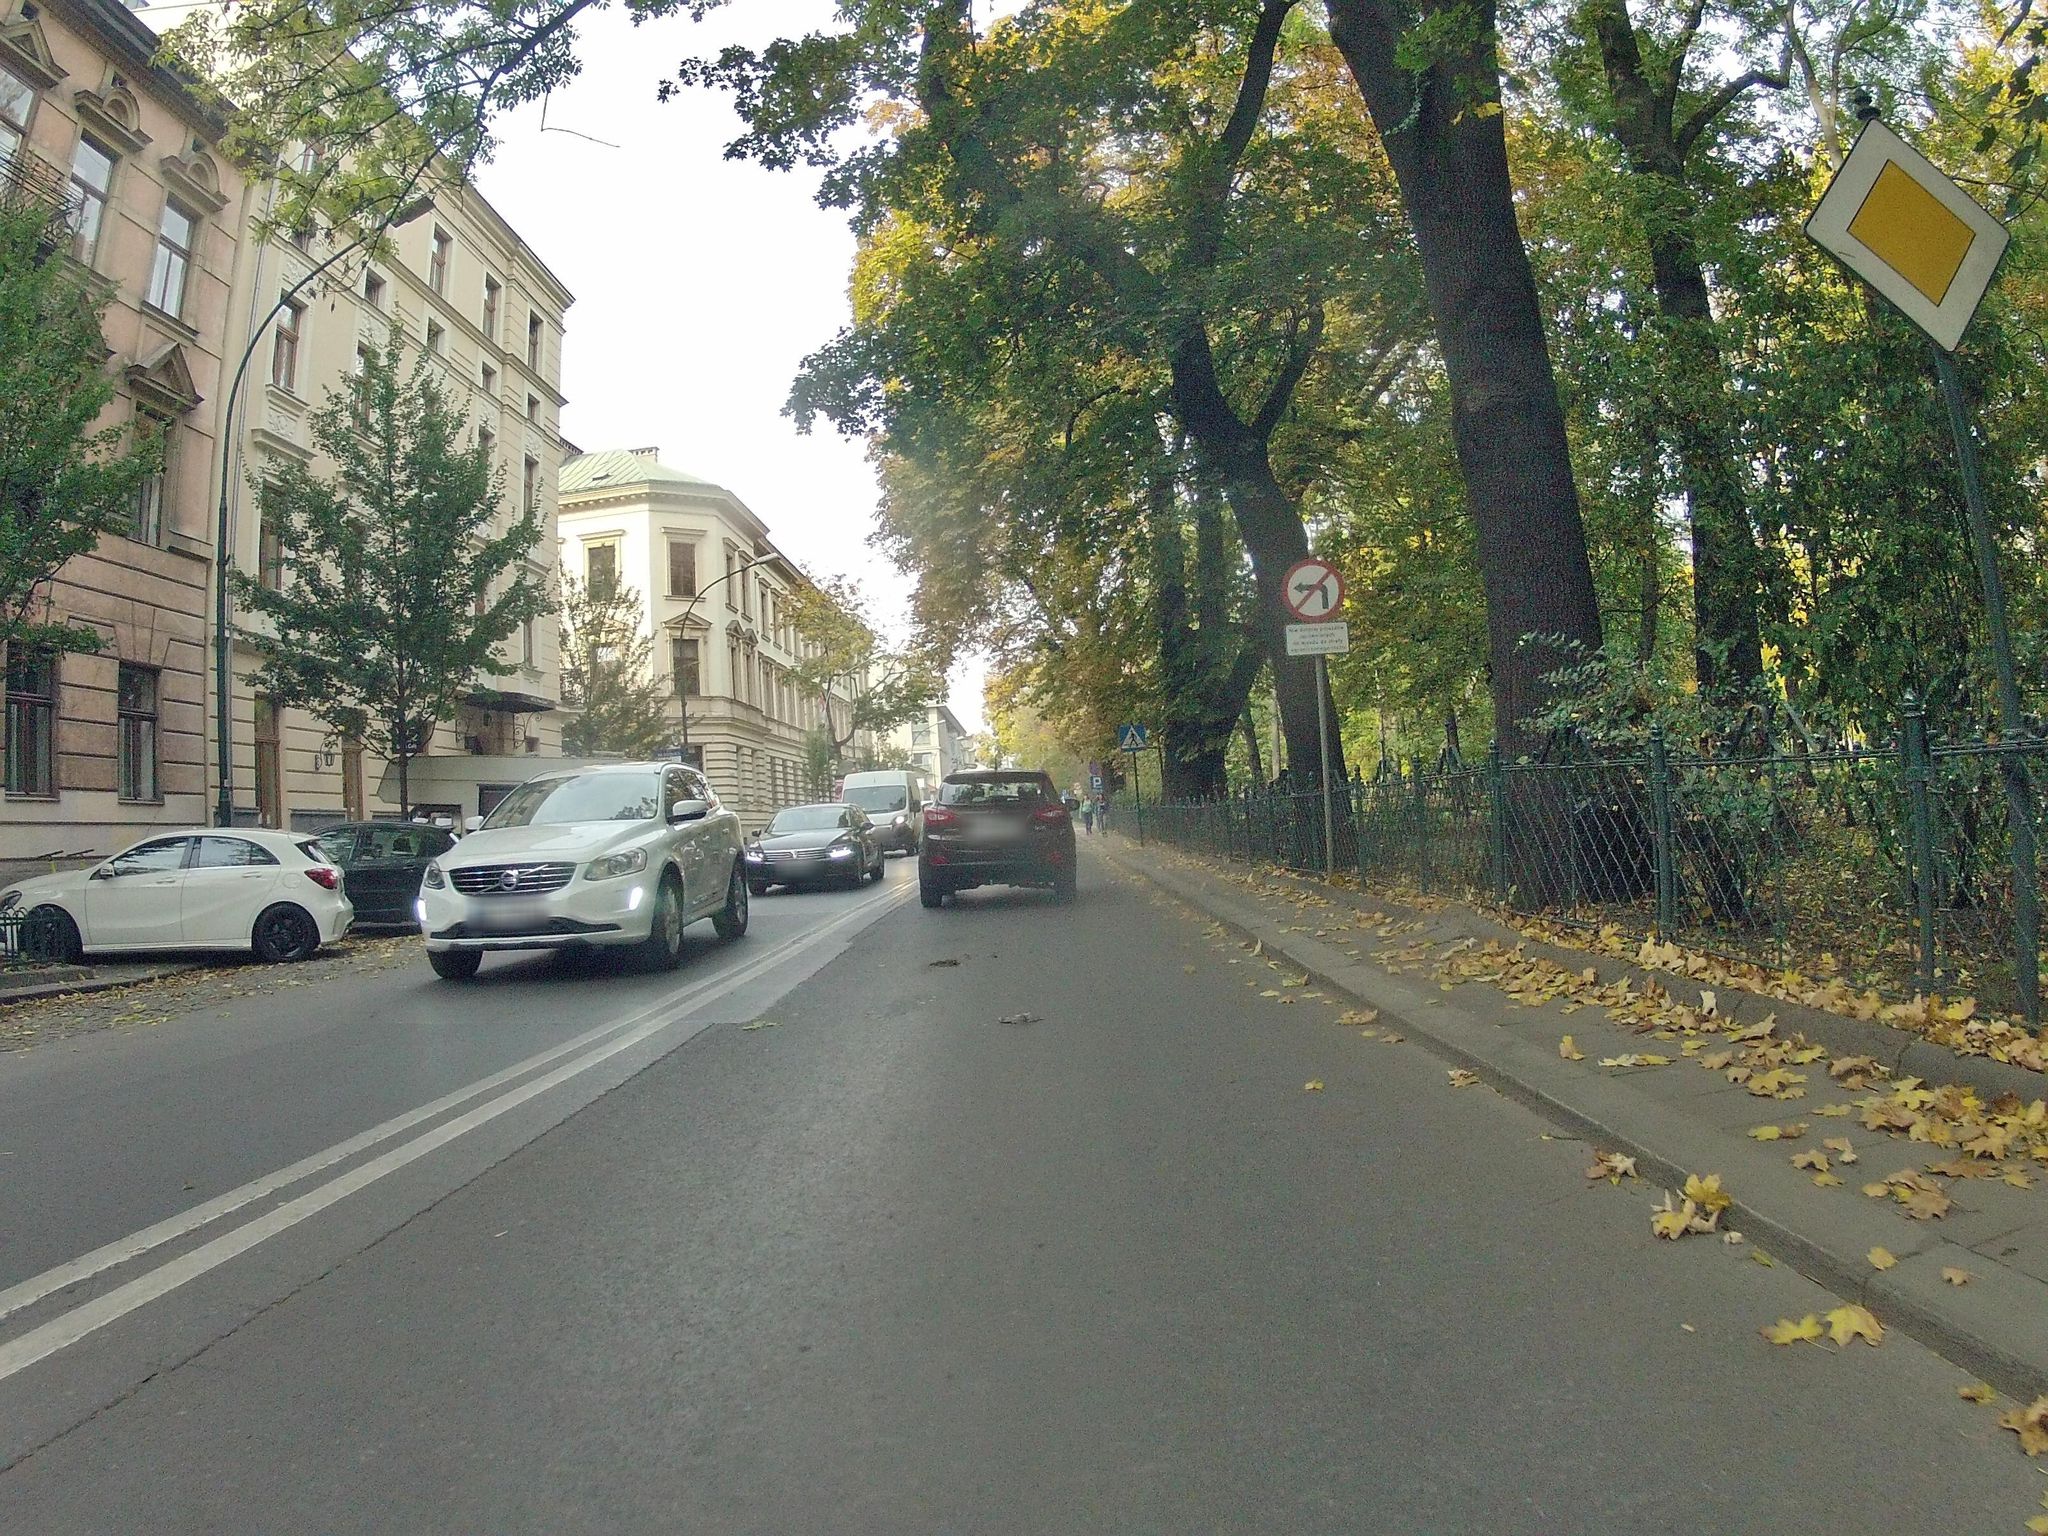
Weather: clear
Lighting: day
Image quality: good
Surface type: driving surface
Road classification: living_street, residential
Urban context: urban centre
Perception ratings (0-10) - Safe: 5.73, Lively: 4.76, Beautiful: 8.96, Boring: 2.95, Depressing: 4.01, Wealthy: 7.72